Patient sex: M
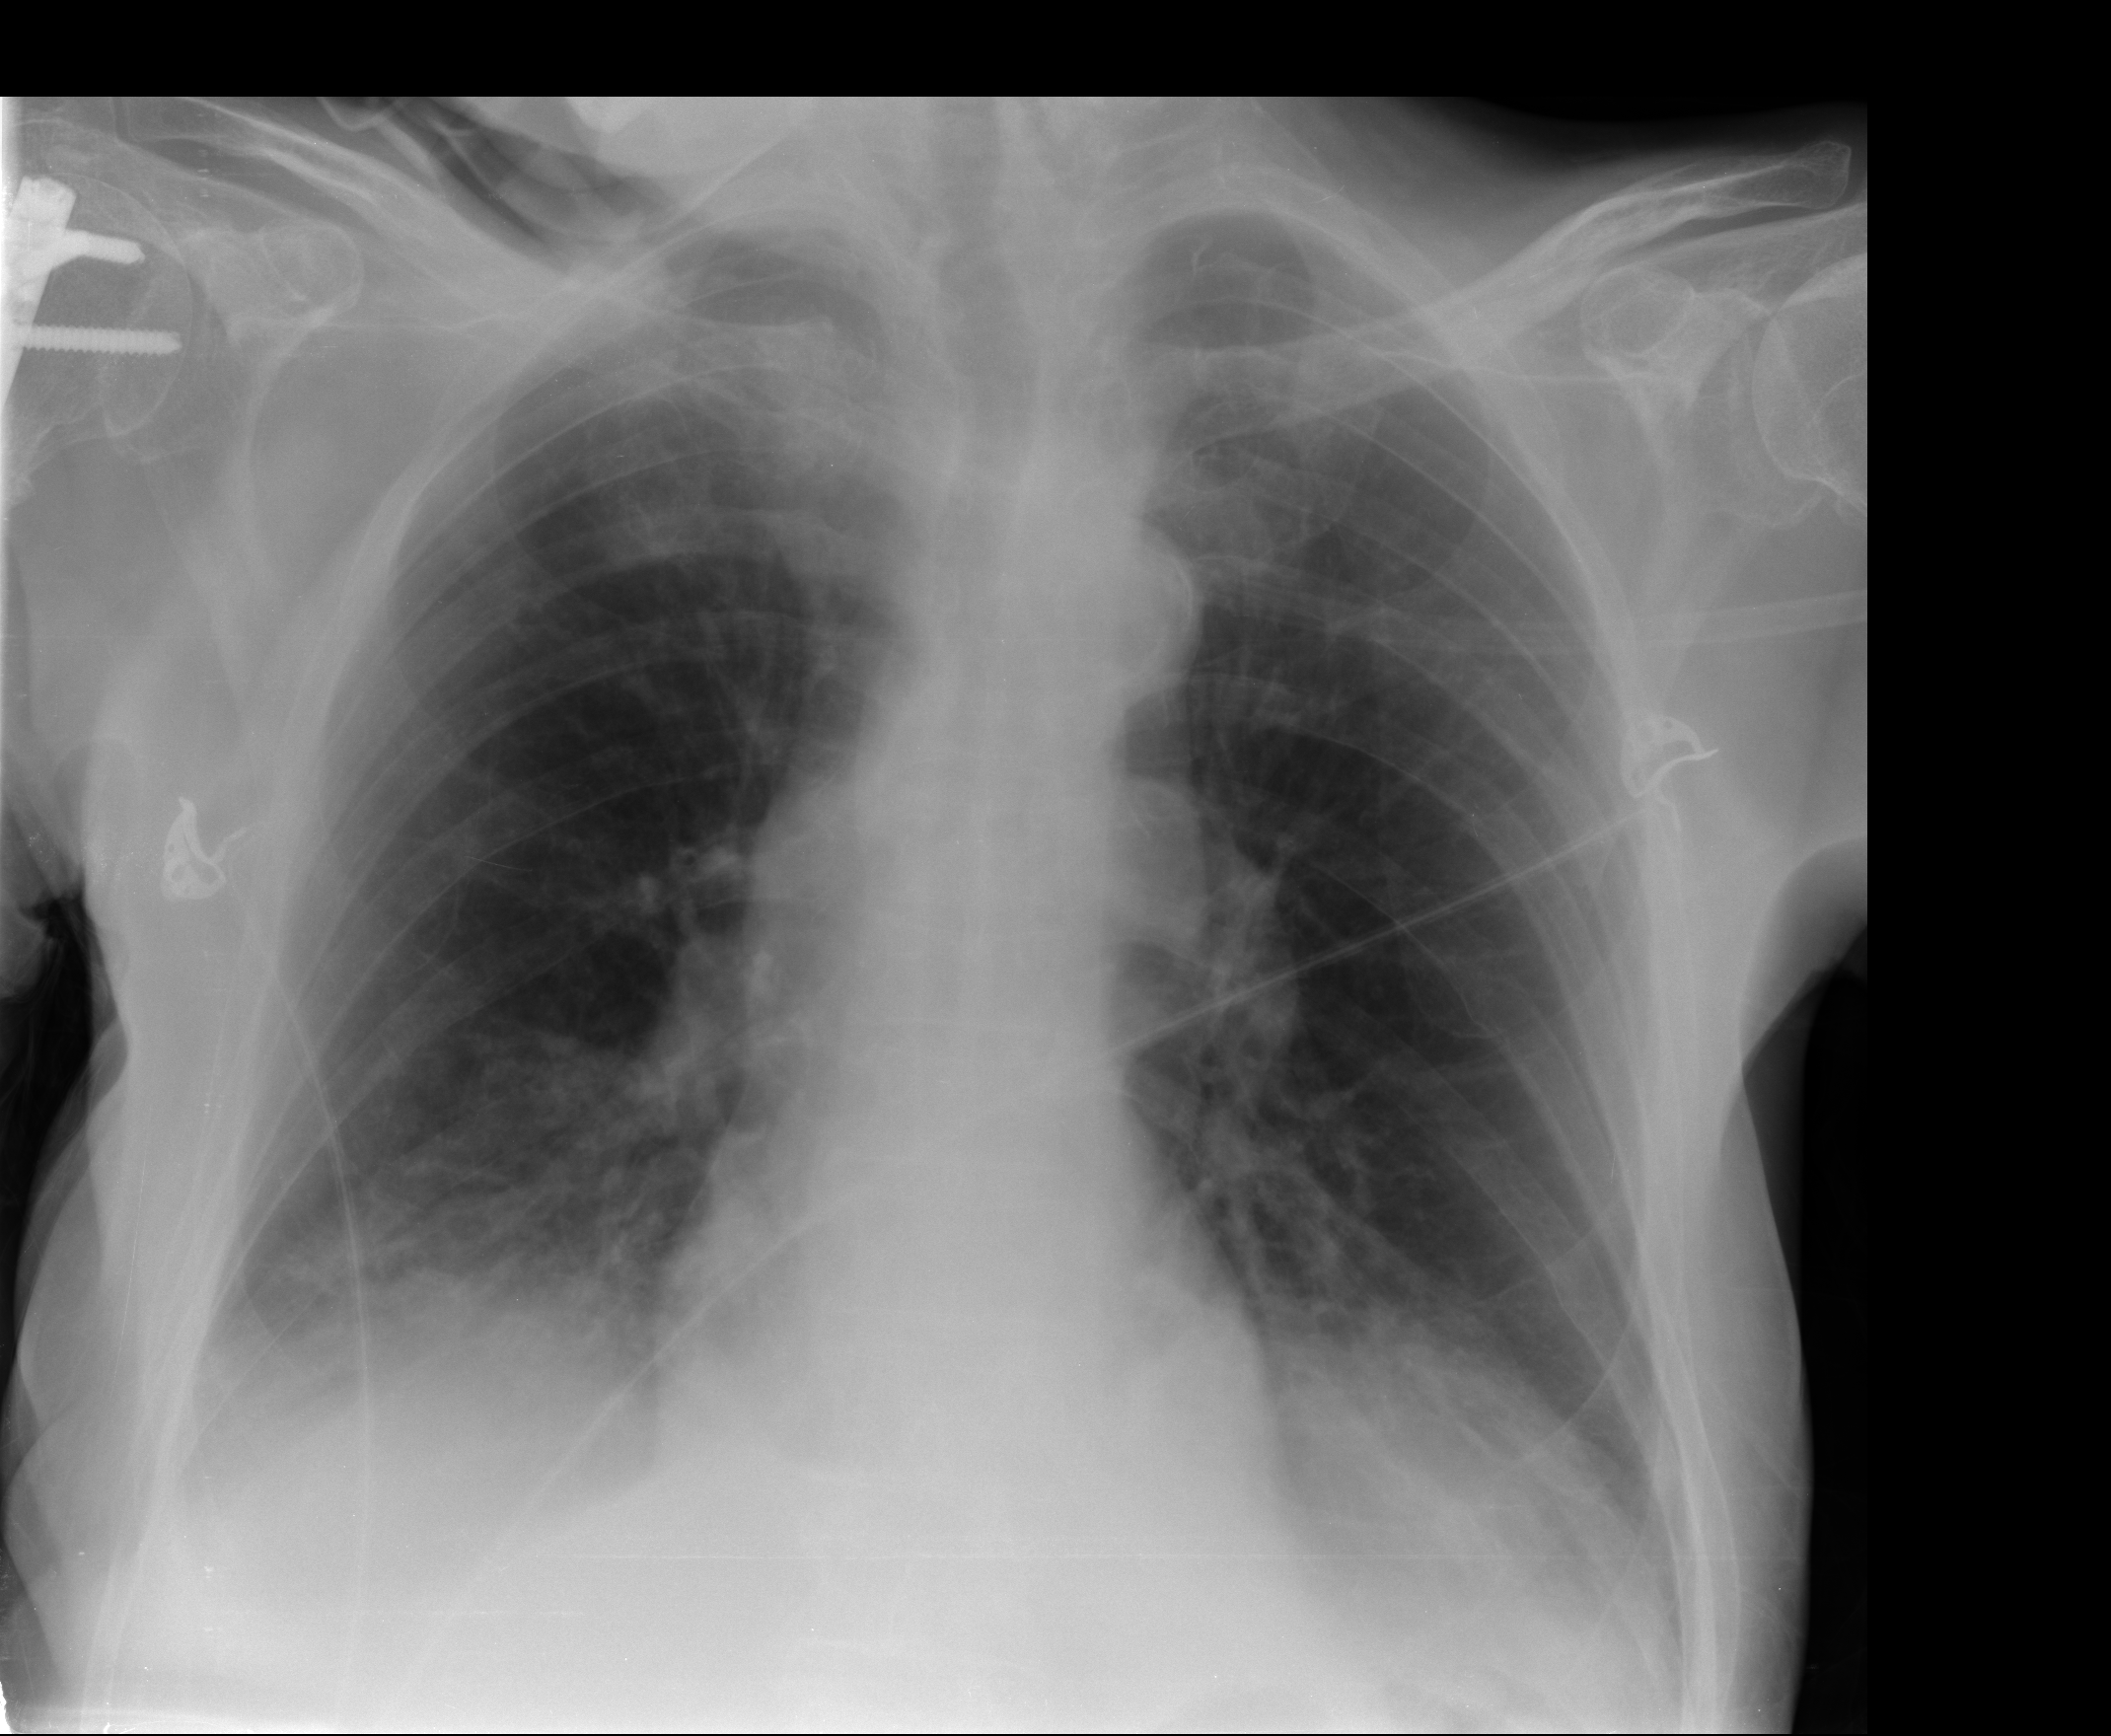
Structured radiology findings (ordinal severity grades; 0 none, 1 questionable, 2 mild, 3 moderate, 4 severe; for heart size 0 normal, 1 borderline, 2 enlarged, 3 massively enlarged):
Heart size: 0
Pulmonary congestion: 0
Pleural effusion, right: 1
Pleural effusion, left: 1
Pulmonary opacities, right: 2
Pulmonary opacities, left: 1
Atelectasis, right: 1
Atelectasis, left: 1